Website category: university
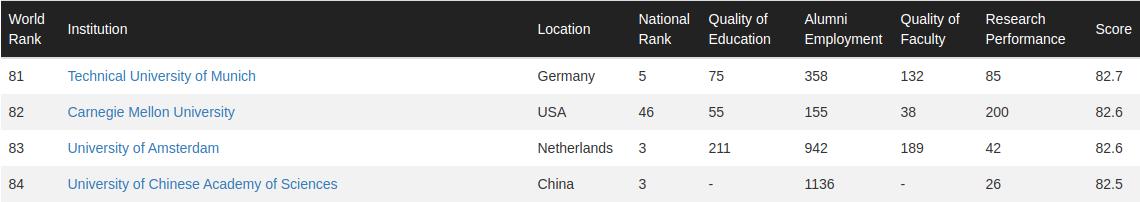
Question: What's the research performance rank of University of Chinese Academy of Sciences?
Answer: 26

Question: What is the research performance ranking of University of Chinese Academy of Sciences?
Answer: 26

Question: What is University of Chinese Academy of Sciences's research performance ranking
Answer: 26

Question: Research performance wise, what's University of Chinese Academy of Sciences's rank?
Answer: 26

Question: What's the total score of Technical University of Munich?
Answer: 82.7

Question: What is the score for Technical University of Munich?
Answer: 82.7

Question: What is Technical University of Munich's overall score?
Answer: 82.7

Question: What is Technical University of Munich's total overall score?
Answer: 82.7

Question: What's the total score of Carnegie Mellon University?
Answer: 82.6

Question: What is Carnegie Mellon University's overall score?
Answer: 82.6

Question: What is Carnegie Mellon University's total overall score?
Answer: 82.6

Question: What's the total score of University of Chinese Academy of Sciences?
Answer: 82.5

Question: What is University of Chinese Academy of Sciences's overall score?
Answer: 82.5

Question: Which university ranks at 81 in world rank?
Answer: Technical University of Munich

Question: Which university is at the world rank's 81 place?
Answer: Technical University of Munich

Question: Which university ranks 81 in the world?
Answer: Technical University of Munich

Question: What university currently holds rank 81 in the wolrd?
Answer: Technical University of Munich

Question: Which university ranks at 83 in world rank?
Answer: University of Amsterdam

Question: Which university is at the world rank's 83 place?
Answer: University of Amsterdam

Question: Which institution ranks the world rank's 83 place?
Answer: University of Amsterdam

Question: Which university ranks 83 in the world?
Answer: University of Amsterdam

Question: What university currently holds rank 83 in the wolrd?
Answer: University of Amsterdam

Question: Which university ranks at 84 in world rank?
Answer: University of Chinese Academy of Sciences

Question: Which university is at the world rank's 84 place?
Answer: University of Chinese Academy of Sciences

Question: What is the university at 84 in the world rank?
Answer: University of Chinese Academy of Sciences

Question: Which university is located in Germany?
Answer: Technical University of Munich

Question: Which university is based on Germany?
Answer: Technical University of Munich

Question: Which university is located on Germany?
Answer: Technical University of Munich

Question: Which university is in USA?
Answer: Carnegie Mellon University

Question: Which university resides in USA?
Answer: Carnegie Mellon University

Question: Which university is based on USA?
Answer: Carnegie Mellon University

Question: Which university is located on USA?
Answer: Carnegie Mellon University

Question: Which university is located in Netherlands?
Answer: University of Amsterdam

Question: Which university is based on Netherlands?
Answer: University of Amsterdam

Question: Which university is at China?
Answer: University of Chinese Academy of Sciences

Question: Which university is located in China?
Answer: University of Chinese Academy of Sciences

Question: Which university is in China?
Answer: University of Chinese Academy of Sciences

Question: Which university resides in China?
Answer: University of Chinese Academy of Sciences

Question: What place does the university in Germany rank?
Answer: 81

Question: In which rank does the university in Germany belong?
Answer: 81

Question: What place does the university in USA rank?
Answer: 82

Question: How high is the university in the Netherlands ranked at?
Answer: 83

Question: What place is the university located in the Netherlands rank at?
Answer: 83

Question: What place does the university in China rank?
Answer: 84

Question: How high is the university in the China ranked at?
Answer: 84

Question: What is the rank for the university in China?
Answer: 84

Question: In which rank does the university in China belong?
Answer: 84

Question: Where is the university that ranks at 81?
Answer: Germany

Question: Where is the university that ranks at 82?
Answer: USA

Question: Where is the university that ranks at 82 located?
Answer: USA

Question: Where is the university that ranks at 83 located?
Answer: Netherlands

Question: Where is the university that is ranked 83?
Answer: Netherlands

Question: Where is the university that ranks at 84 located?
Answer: China

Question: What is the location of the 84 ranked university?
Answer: China

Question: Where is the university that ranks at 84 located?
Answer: China

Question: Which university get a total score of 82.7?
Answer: Technical University of Munich

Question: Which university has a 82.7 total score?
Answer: Technical University of Munich

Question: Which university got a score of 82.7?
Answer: Technical University of Munich

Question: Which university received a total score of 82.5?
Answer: University of Chinese Academy of Sciences

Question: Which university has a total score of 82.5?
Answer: University of Chinese Academy of Sciences

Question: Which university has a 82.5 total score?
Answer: University of Chinese Academy of Sciences